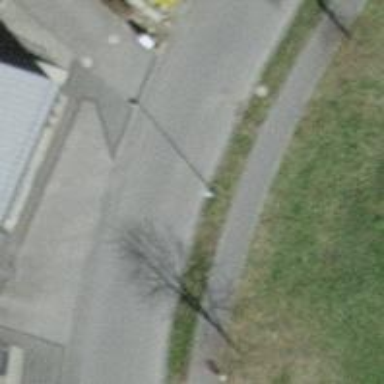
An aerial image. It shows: Residential road with asphalt surface and sidewalk on the left side.